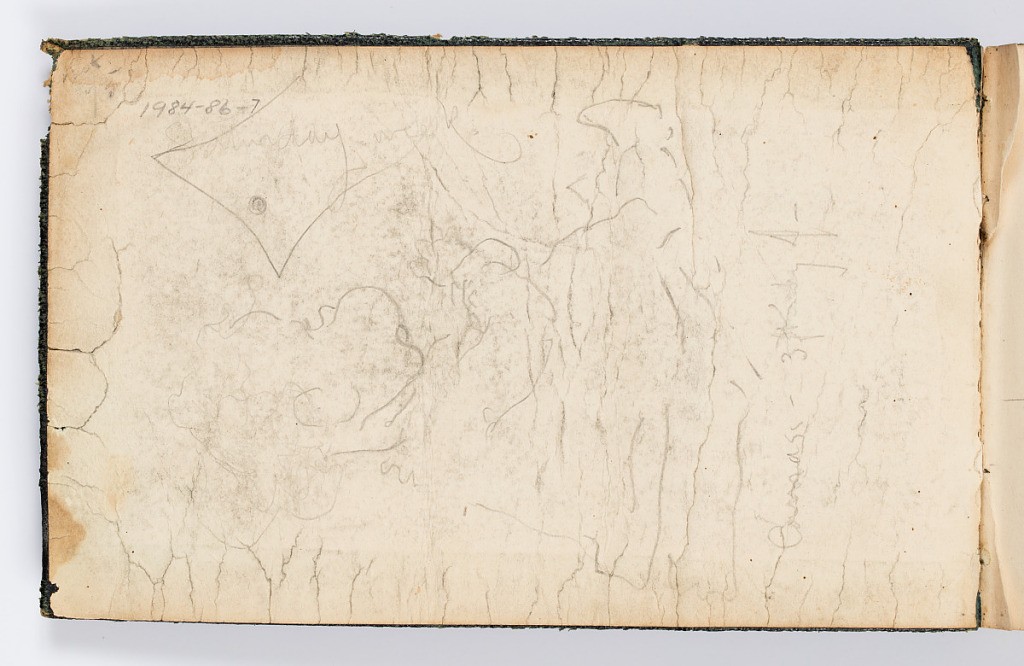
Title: Sketchbook: Figure Studies, Copies After Velázquez
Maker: Kenyon Cox, American, 1856–1919
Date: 1883
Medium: Graphite on paper
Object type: Sketchbook
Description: Inside front and back covers of sketchbook. Front cover: Sketch of head with round cheek, turned toward right. Back cover: Sketch of turnip at left; various names and addresses.